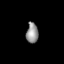
Tissue: lung
Cell type: Others
Senescence score: 0.2199
Nuclear area (px): 238
Mean DAPI intensity: 147.92